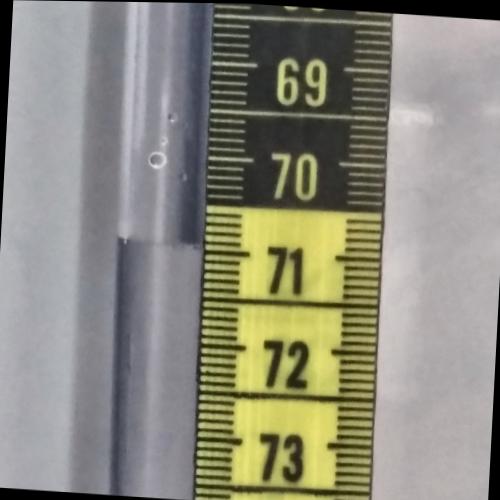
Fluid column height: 70.9 cm